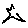
Label: star